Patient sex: F
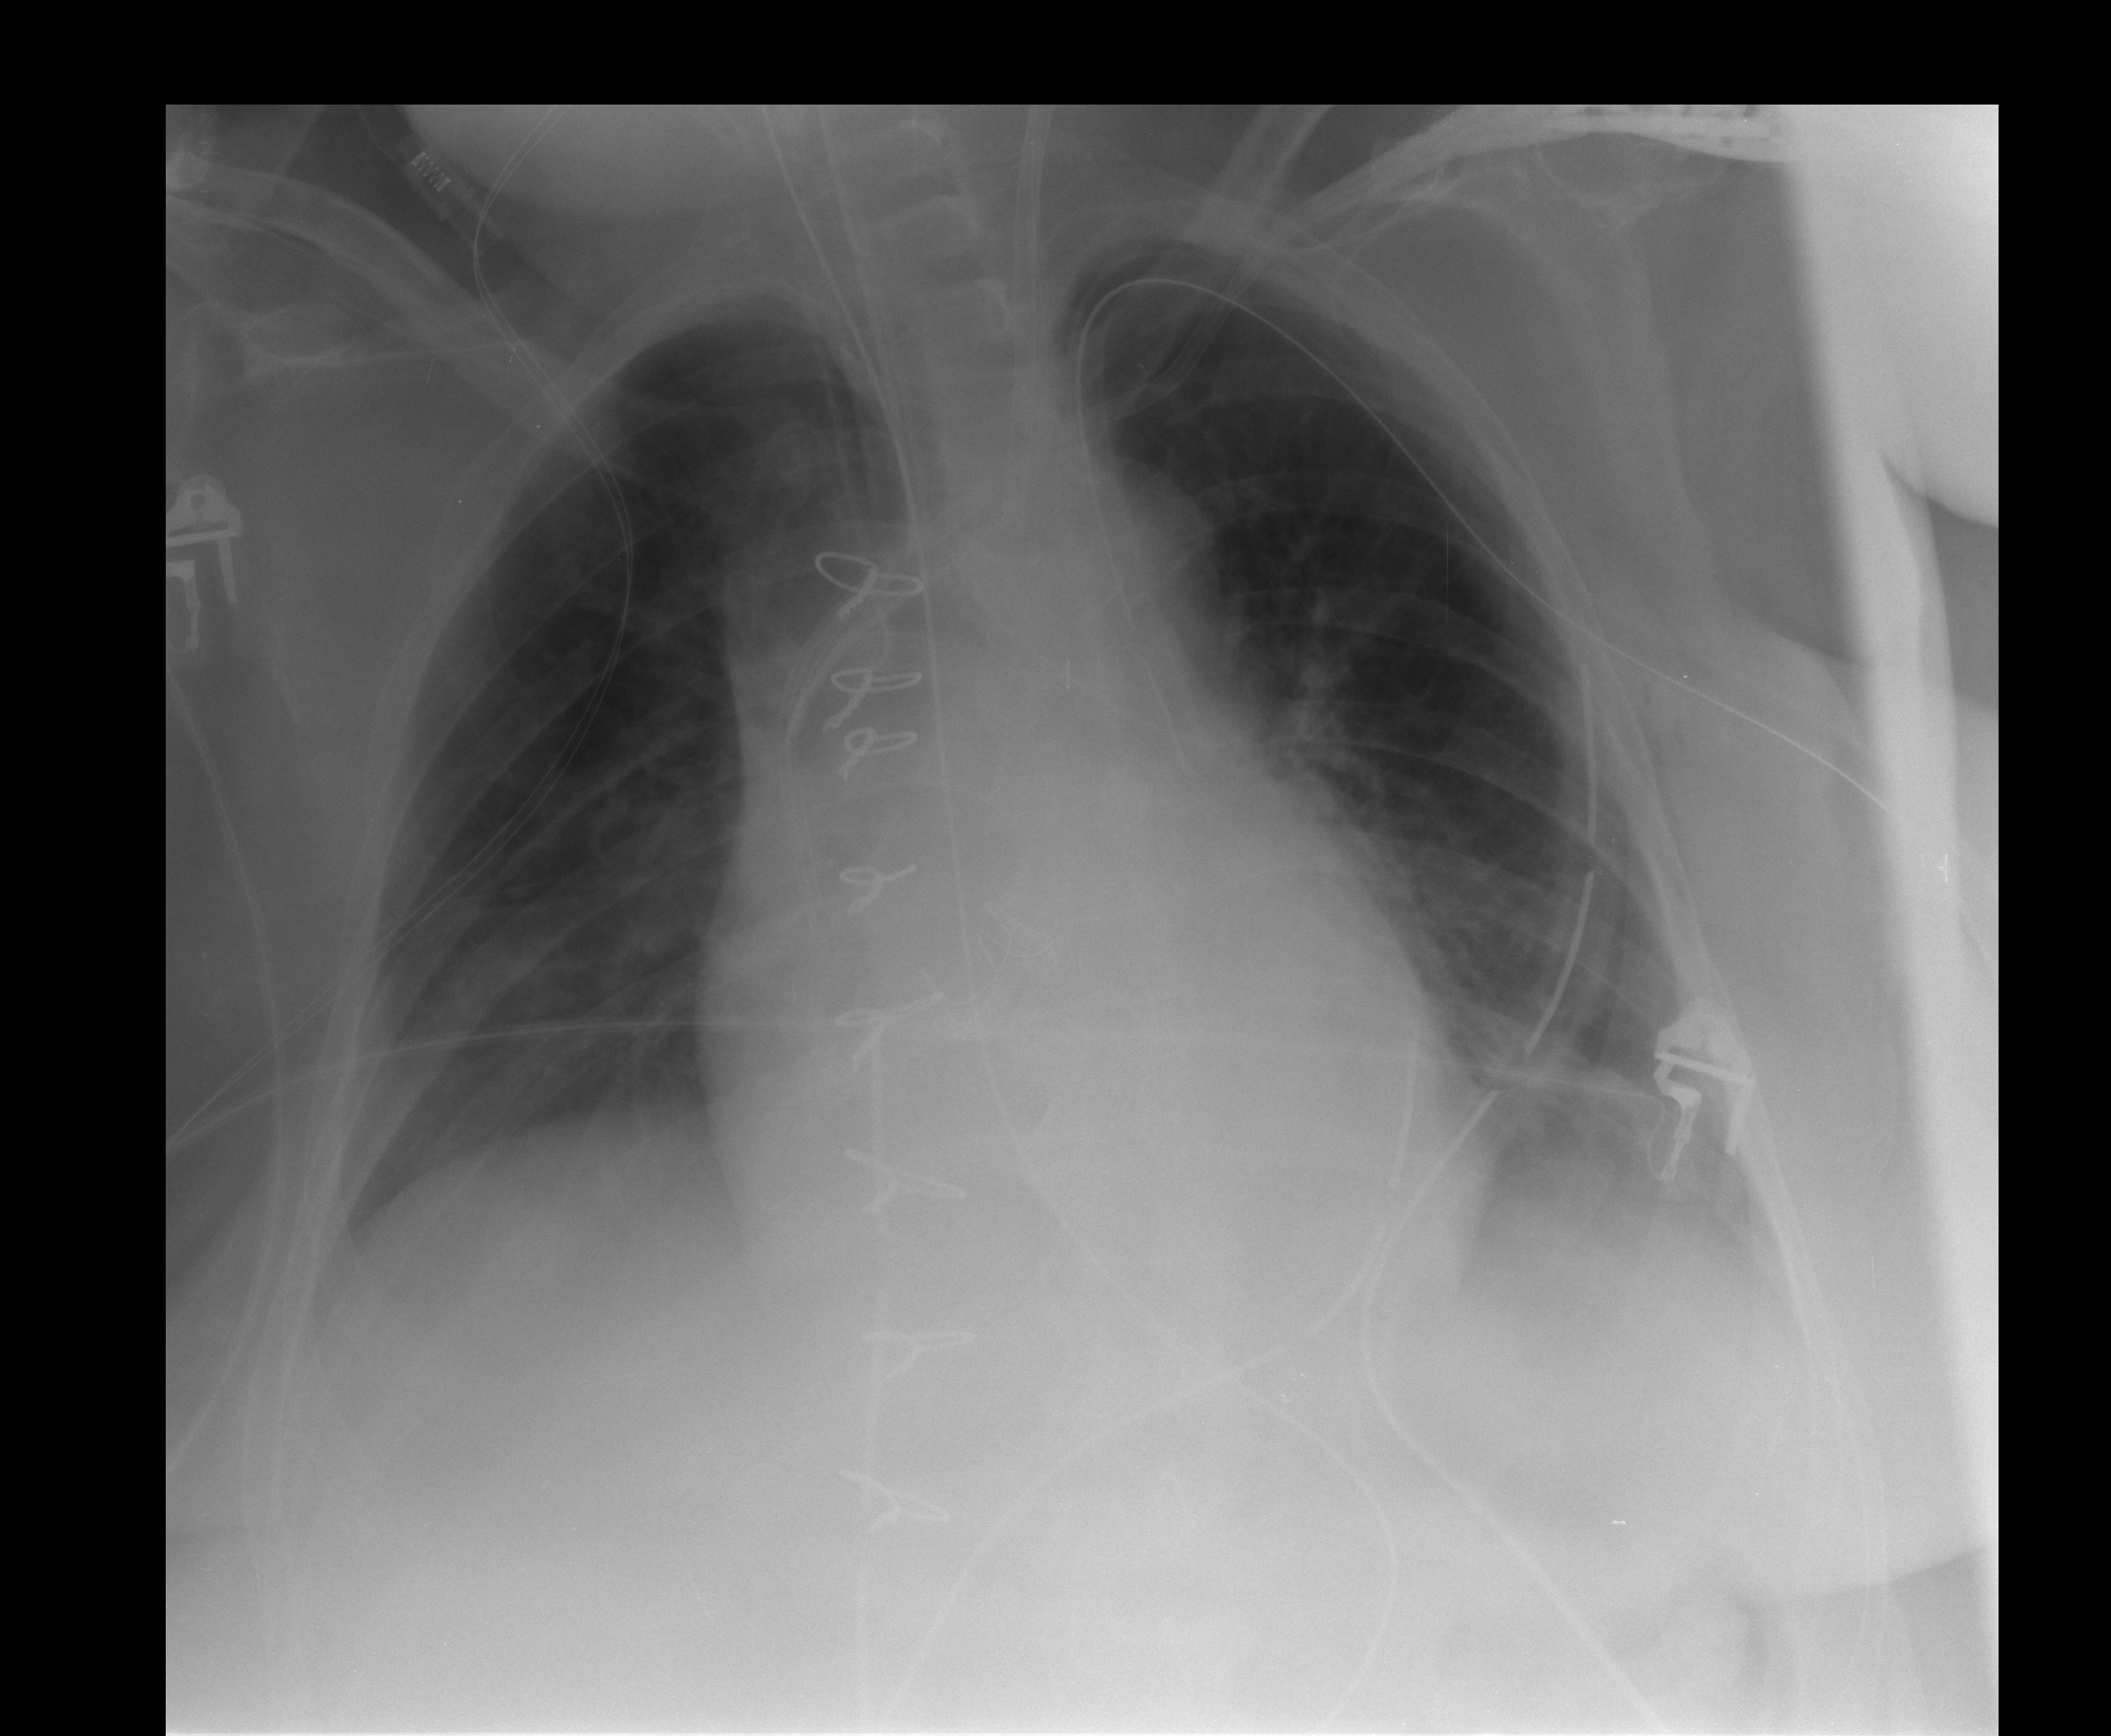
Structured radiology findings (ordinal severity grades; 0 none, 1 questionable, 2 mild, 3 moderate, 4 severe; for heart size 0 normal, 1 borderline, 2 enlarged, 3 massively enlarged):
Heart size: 2
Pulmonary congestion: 0
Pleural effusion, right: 1
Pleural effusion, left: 2
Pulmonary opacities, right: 0
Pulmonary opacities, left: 0
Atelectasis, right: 2
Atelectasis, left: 2